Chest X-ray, AP view. Patient: 81 years old, sex F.
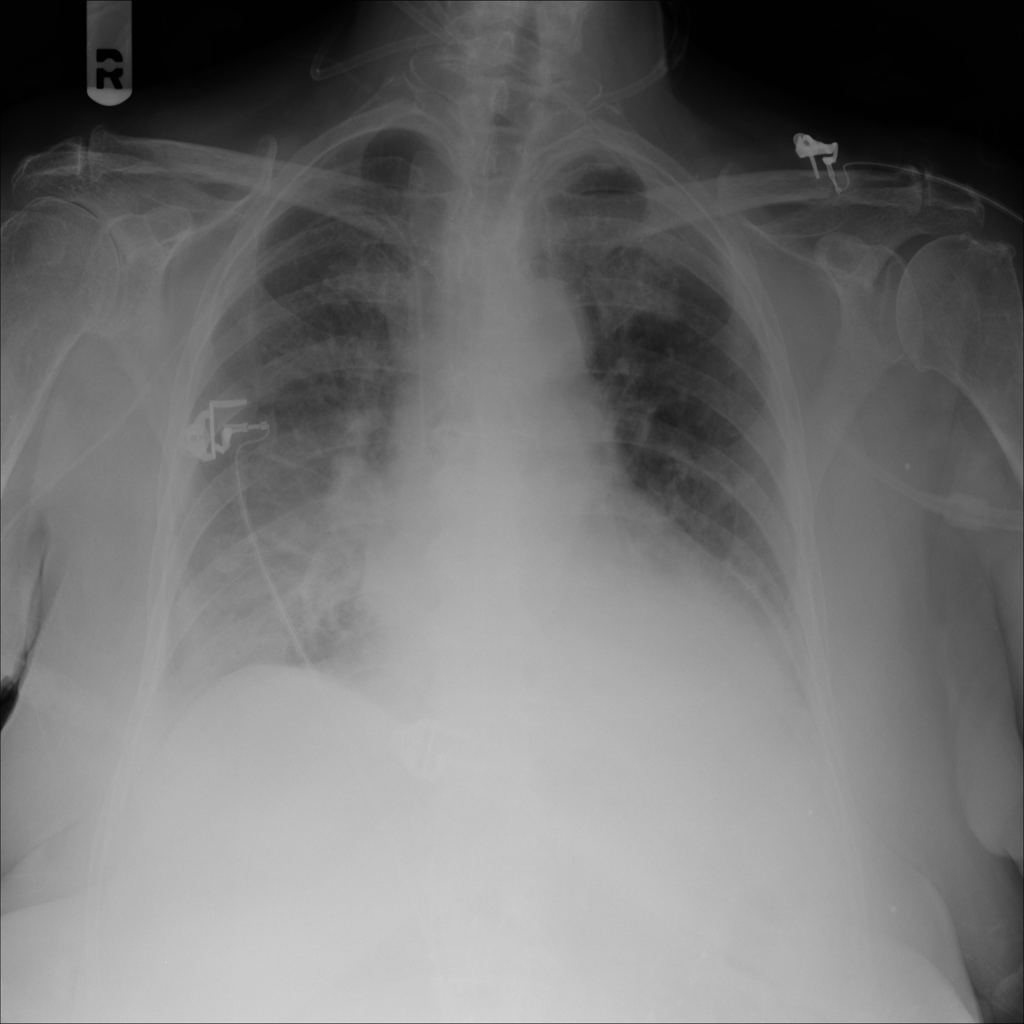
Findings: Effusion, Infiltration